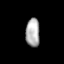
Tissue: lung
Cell type: Fibroblasts
Senescence score: 0.5716
Nuclear area (px): 397
Mean DAPI intensity: 170.594